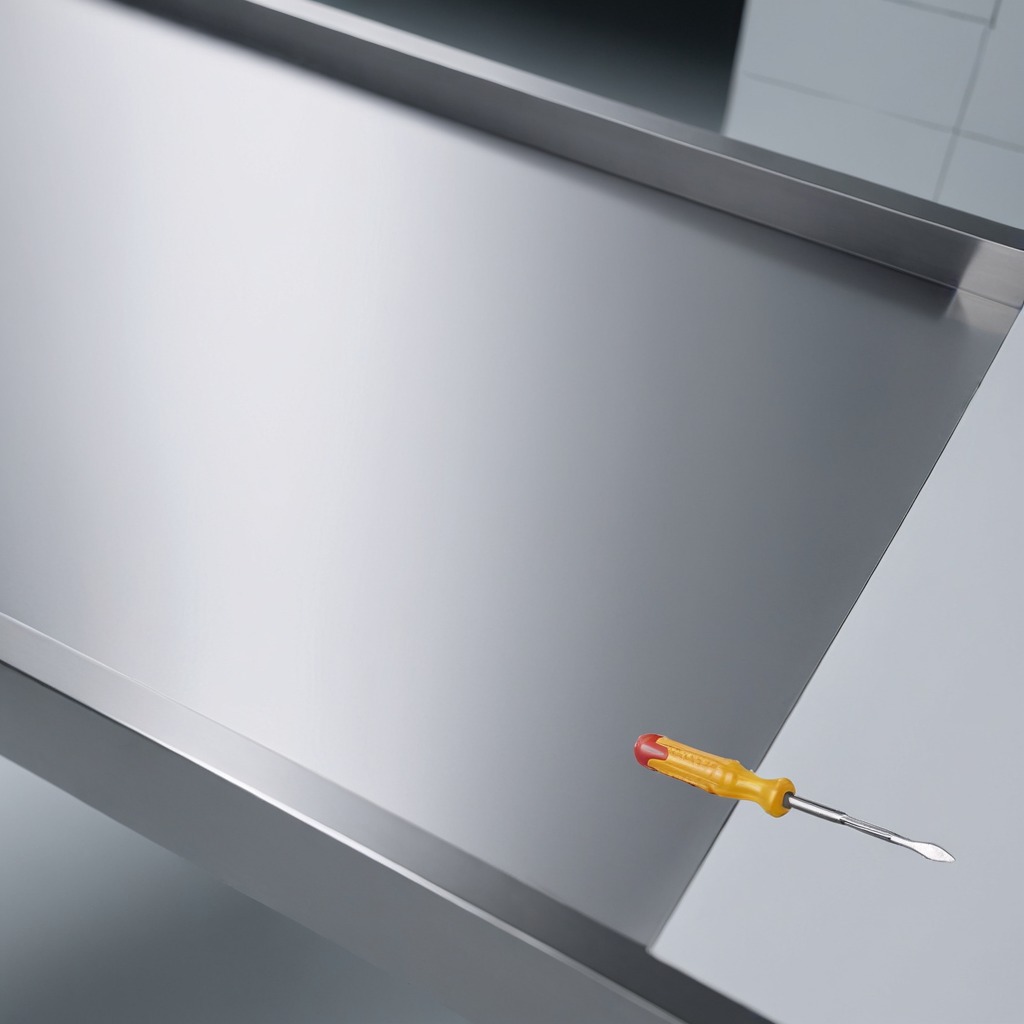
A screwdriver is lying on the stainless steel table in a high-end prototyping lab.